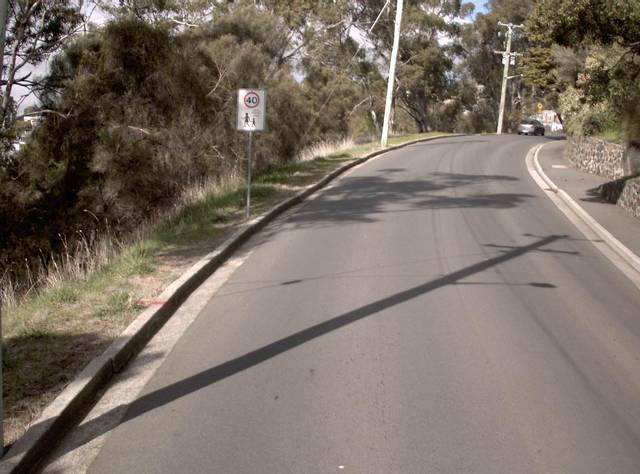
Region: Australia
Coordinates: -41.455, 147.132